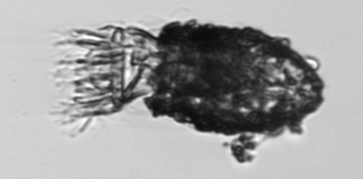
Label: Stenosemella_pacifica